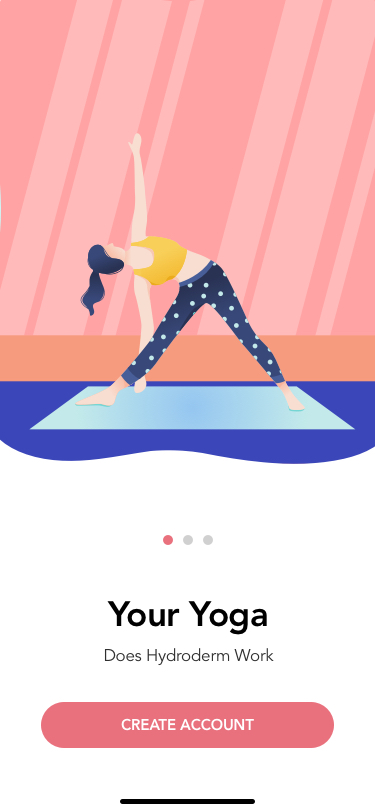
Text in this UI design:
Already have account? Log In
Your Yoga
Does Hydroderm Work
CREATE ACCOUNT